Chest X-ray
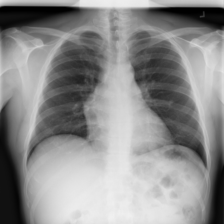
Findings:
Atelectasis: negative
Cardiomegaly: negative
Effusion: negative
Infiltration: positive
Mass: negative
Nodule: negative
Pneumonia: negative
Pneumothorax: negative
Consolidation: negative
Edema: negative
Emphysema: negative
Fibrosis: negative
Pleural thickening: negative
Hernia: negative